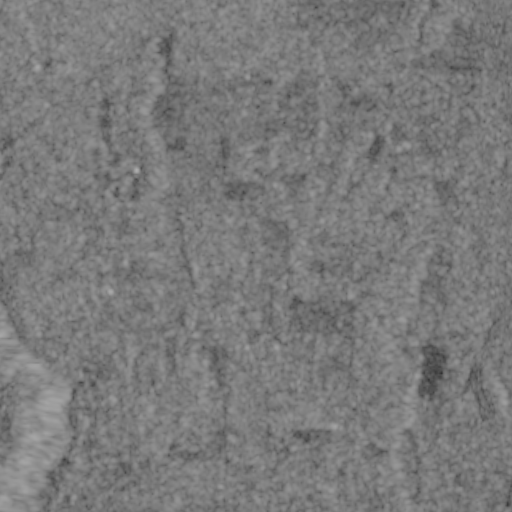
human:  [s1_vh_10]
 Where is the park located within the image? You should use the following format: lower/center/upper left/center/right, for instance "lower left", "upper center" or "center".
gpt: The park is located in the upper right of the image.
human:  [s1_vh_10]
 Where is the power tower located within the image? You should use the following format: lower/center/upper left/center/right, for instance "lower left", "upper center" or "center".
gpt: The power tower is located in the upper left of the image.
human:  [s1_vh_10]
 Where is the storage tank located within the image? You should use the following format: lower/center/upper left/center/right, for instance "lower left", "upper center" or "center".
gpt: The storage tank is located in the lower left of the image.
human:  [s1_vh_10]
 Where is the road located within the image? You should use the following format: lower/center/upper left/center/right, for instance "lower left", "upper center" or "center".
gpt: There is no road in the image.

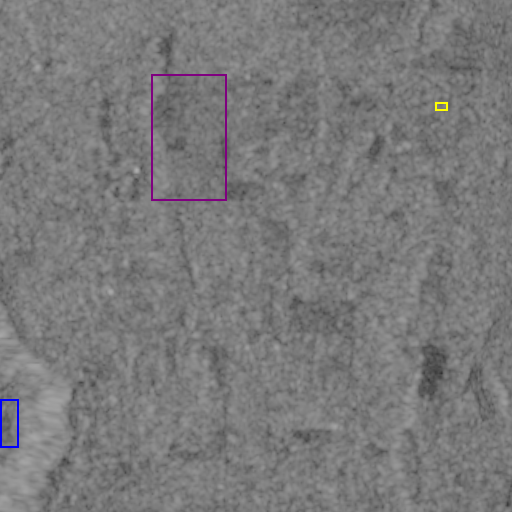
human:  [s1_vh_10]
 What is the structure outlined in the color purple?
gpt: The structure outlined in purple is a crop field.
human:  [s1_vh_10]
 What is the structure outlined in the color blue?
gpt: The structure outlined in blue is a quarry.
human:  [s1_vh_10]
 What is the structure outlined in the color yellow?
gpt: The structure outlined in yellow is a building.
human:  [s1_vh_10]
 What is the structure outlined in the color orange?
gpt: There is no orange outline.